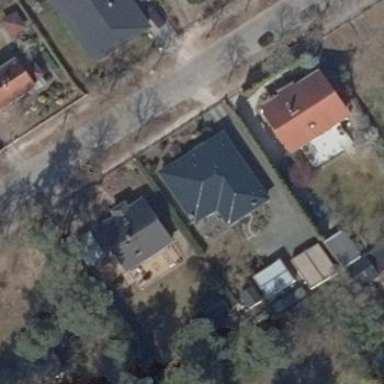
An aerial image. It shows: Detached building with hipped roof.